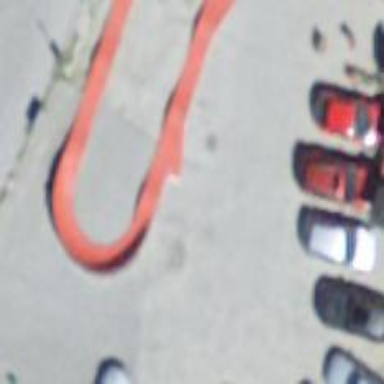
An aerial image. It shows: Parking area with asphalt surface.